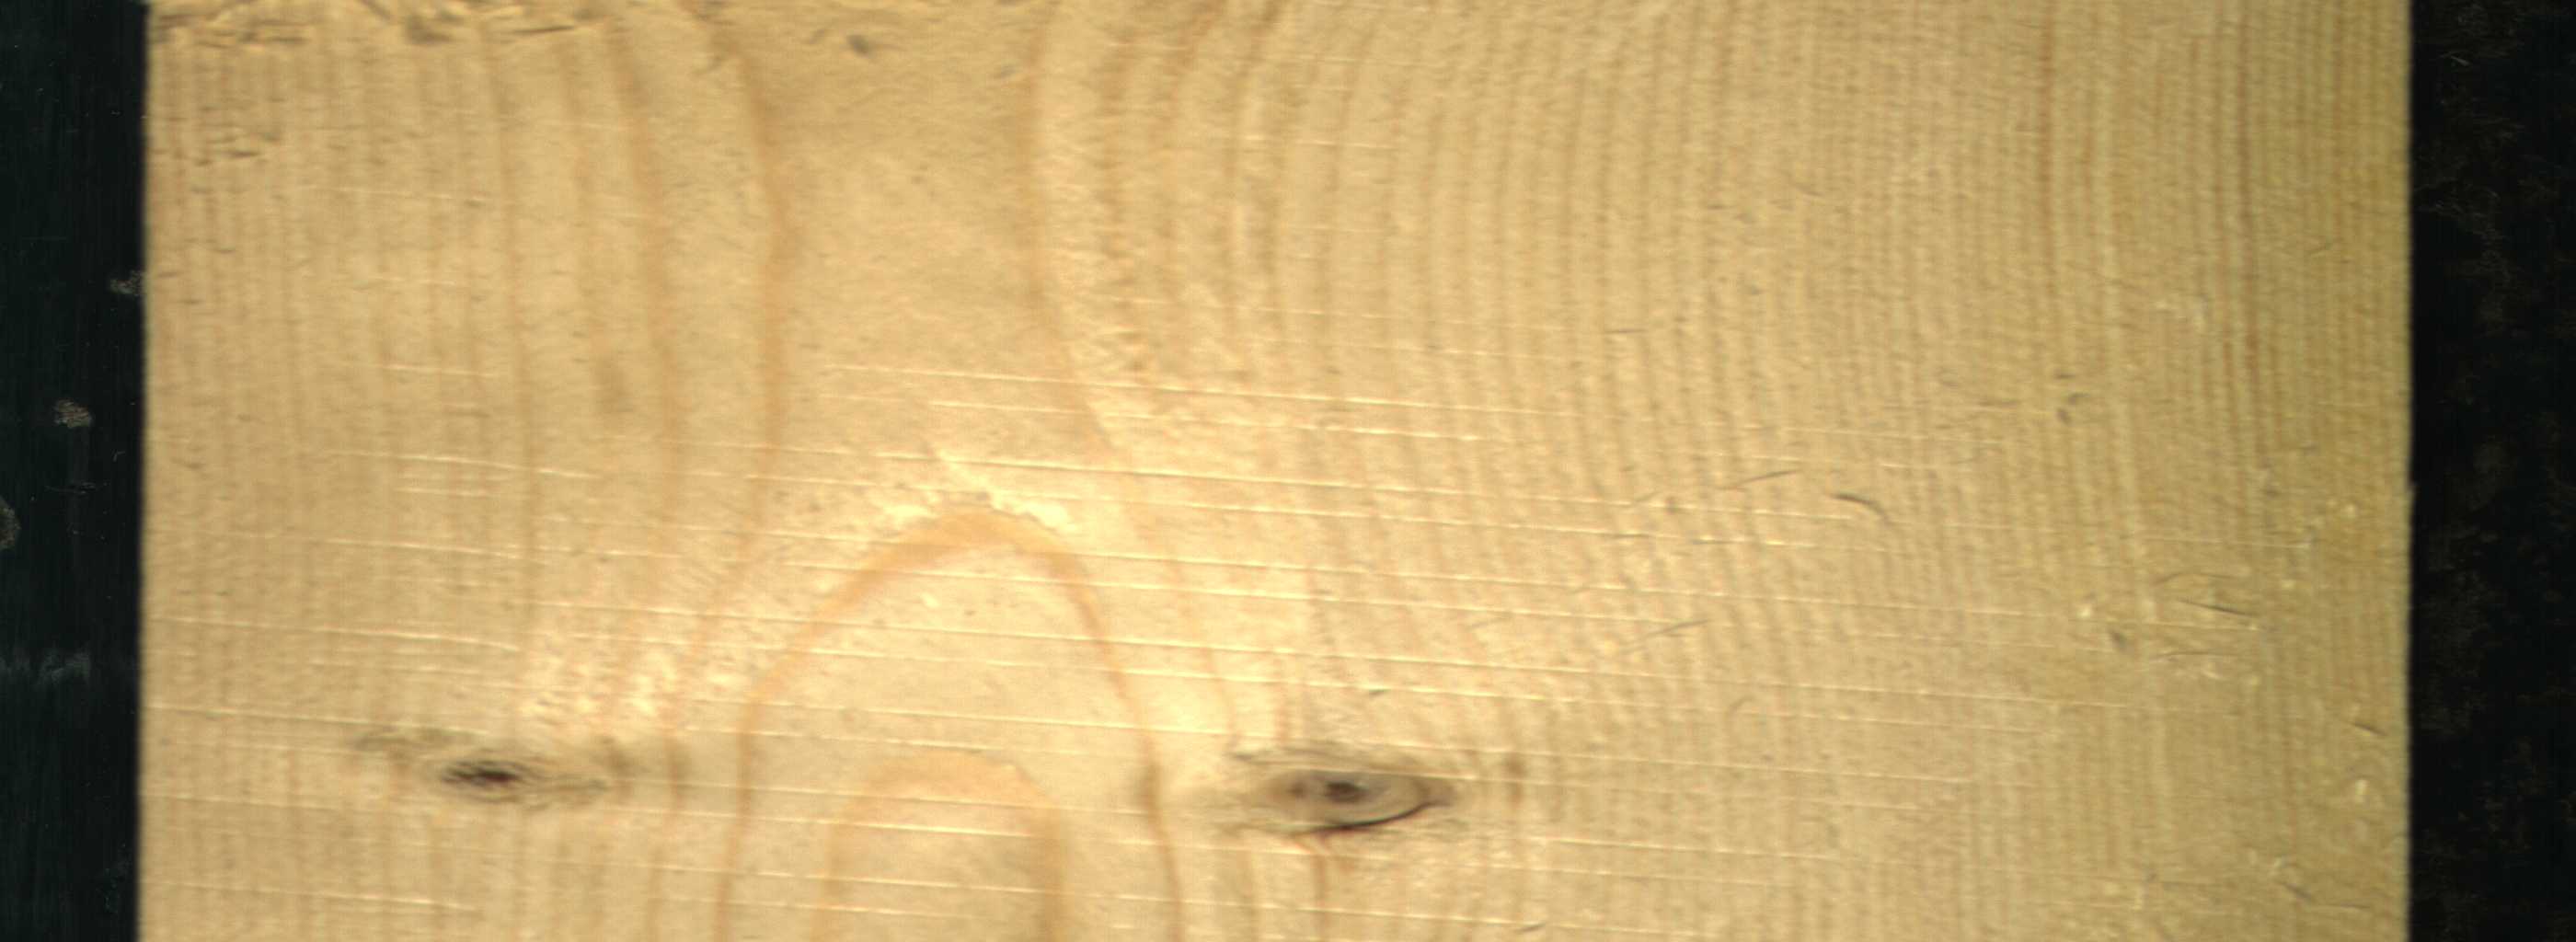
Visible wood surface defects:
Live_Knot
Live_Knot